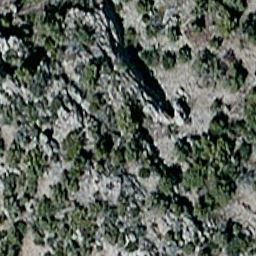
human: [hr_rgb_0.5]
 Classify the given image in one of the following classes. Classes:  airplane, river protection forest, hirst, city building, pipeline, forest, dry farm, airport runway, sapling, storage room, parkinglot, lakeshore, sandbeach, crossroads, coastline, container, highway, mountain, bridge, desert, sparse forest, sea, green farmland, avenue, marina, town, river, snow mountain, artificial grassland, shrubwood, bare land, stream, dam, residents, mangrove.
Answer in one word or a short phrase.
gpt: sparse forest